Interaction volume radius: 10 \u00c5
Interaction volume height: 15 \u00c5
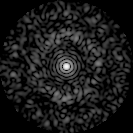
Disorder parameter: 0.784